Question: Say I want to subset using 2 constraints.
1, being the values in the first column be identical
2, and at the same time, the values in the second column be the same
For example, I have a data frame
'''
a <- rep(1:5)
b <- c(1,2,2,2,1,1,1,2,2,2)
data <- data.frame(a,b)
'''
say 'a' is the pair identification number and 'b' represents the gender
now we want to subset to create a dataset where we have a matched pair ID and gender.
Would one create a loop using the 'while' command or use the 'duplicated'
the expected results should return a subset of data that is highlighted here in green

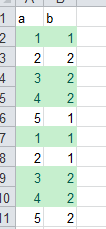
Answer: You can try
'''
data[with(data, !!ave(b, a, FUN=function(x)
length(unique(x))==1)),]
'''
Or
'''
library(dplyr)
data %>%
group_by(a) %>%
filter(n_distinct(b)==1)
'''
Or
'''
library(data.table)
setDT(data)[,.(b=b[length(unique(b))==1]) , a]
'''
Or another 'data.table' solution provided by @David Arenburg
'''
setDT(data)[, if (length(unique(b)) == 1) .SD, a]
'''